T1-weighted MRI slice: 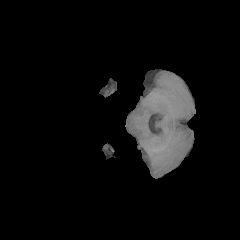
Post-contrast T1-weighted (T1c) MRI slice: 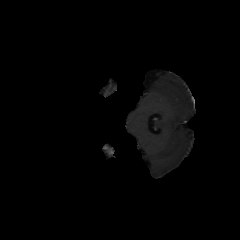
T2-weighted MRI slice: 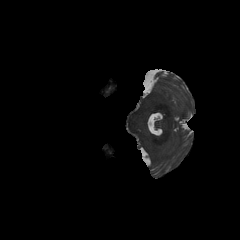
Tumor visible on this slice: no